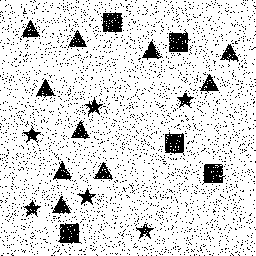
Squares: 5
Triangles: 10
Stars: 6
Total shapes: 21